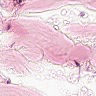
Metastatic tissue present: no